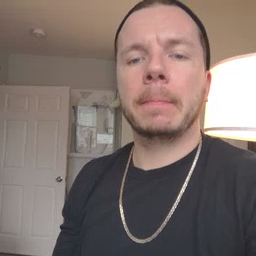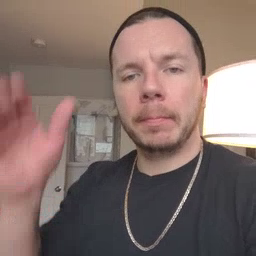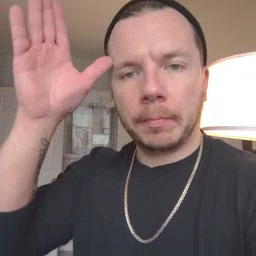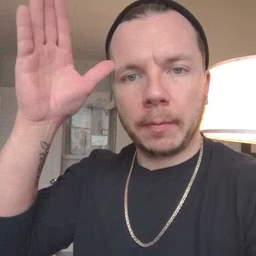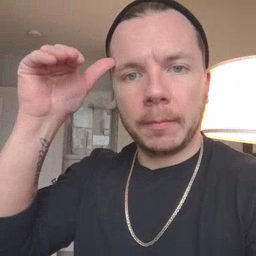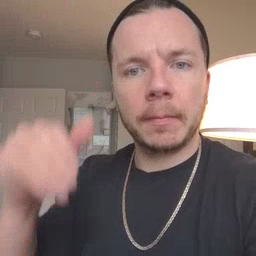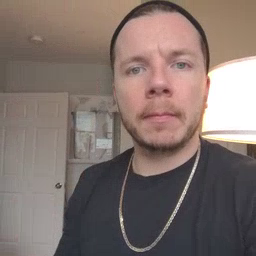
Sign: donkey